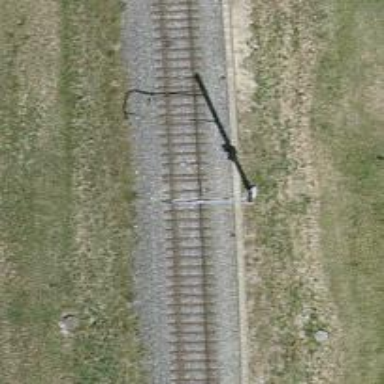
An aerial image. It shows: Single railway track with electrification through contact line.